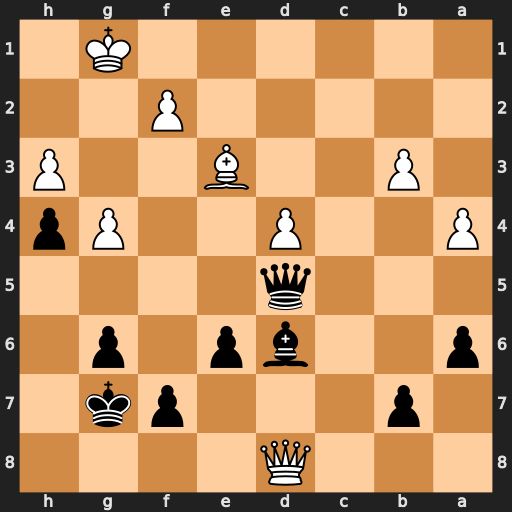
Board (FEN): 3Q4/1p3pk1/p2bp1p1/3q4/P2P2Pp/1P2B2P/5P2/6K1
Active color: b
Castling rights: -
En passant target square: -
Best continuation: Bh2+ Kxh2 Qxd8